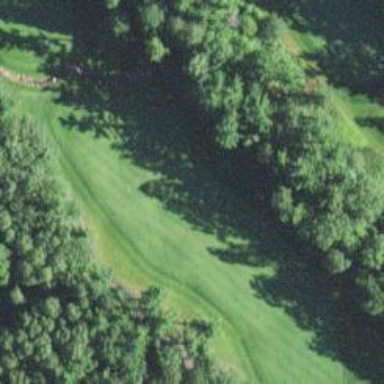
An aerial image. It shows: View of golf hole.